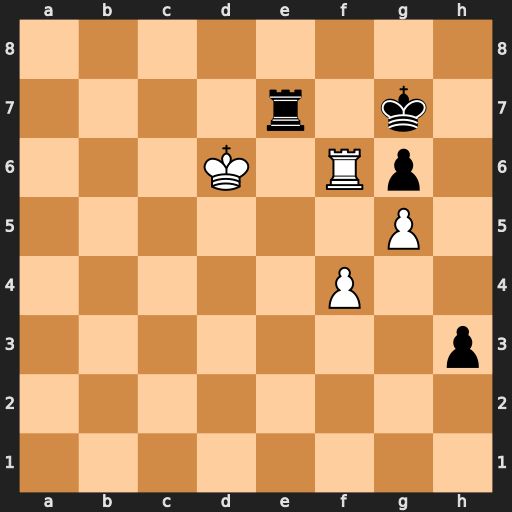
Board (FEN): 8/4r1k1/3K1Rp1/6P1/5P2/7p/8/8
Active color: w
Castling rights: -
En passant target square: -
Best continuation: Kxe7 h2 f5